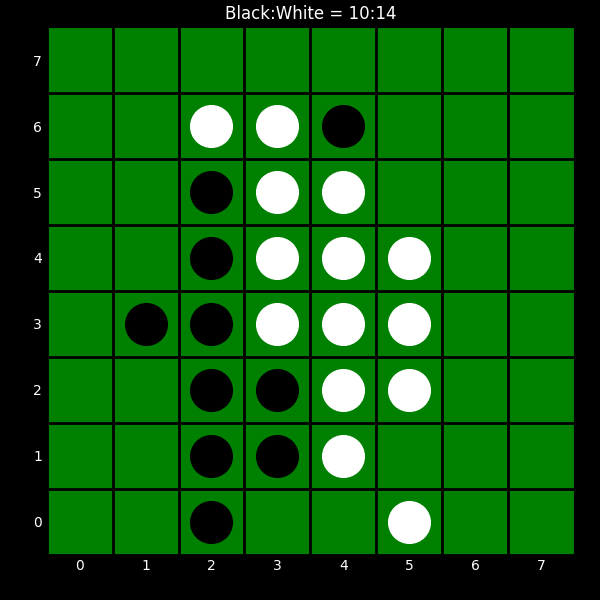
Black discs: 10
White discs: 14